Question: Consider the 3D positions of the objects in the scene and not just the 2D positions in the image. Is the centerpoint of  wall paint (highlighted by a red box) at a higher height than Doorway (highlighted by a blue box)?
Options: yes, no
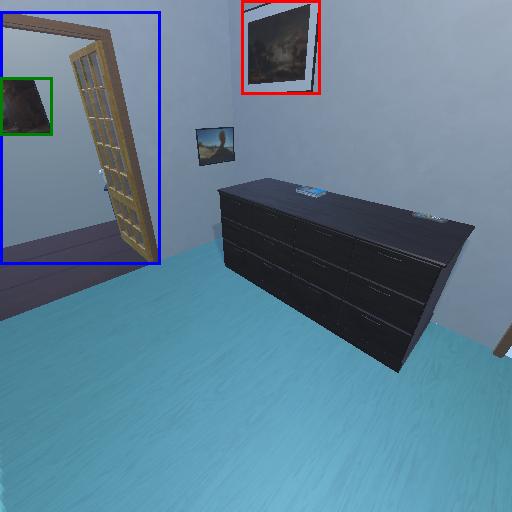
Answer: yes